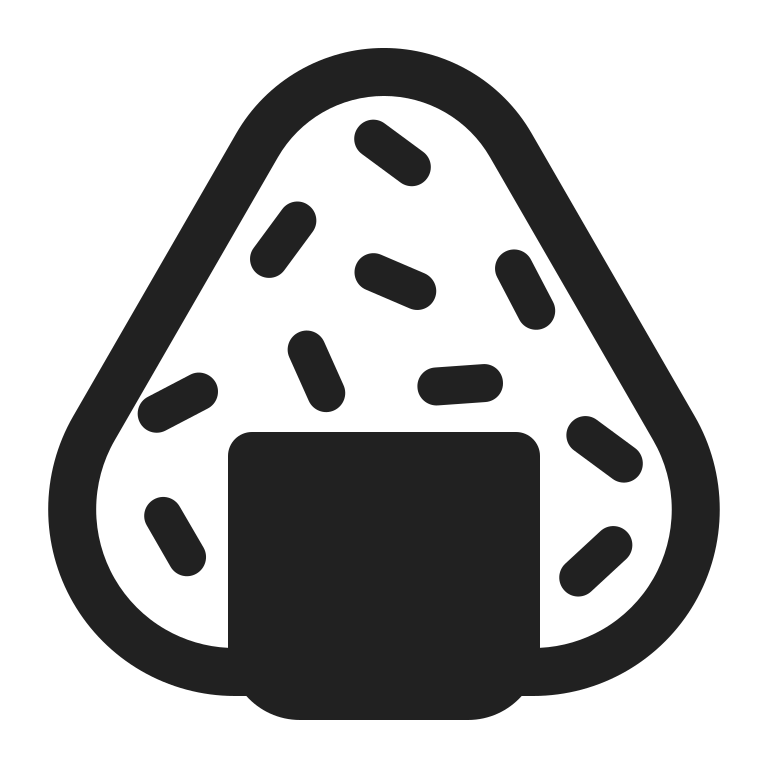
rice ball high contrast